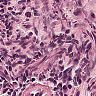
Metastatic tissue present: no